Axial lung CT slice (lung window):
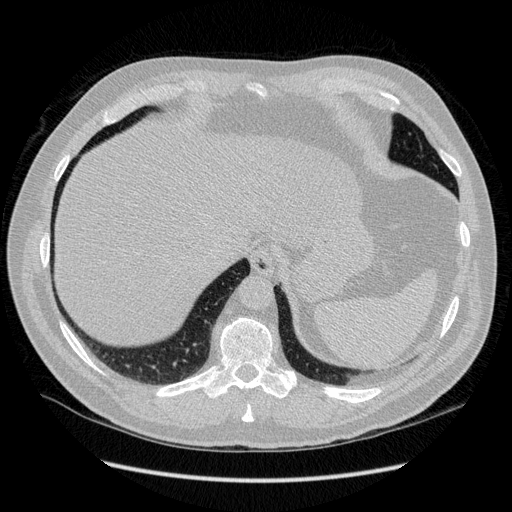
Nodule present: no